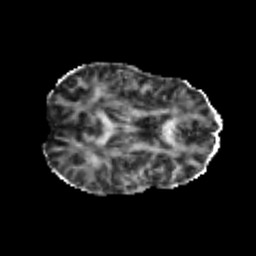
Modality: FA
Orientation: axial
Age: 24
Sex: female
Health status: healthy
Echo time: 0.074 s